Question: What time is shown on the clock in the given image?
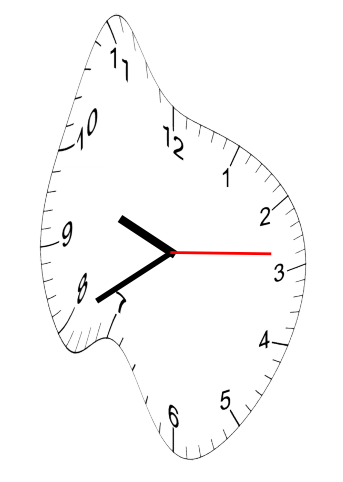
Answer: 09:40:14